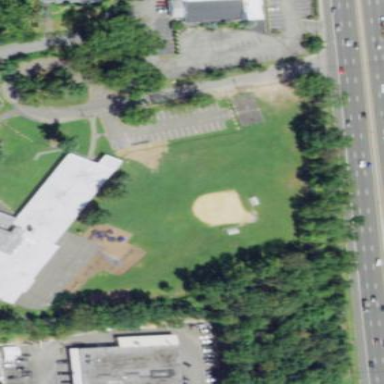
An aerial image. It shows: Baseball pitch for leisure land.